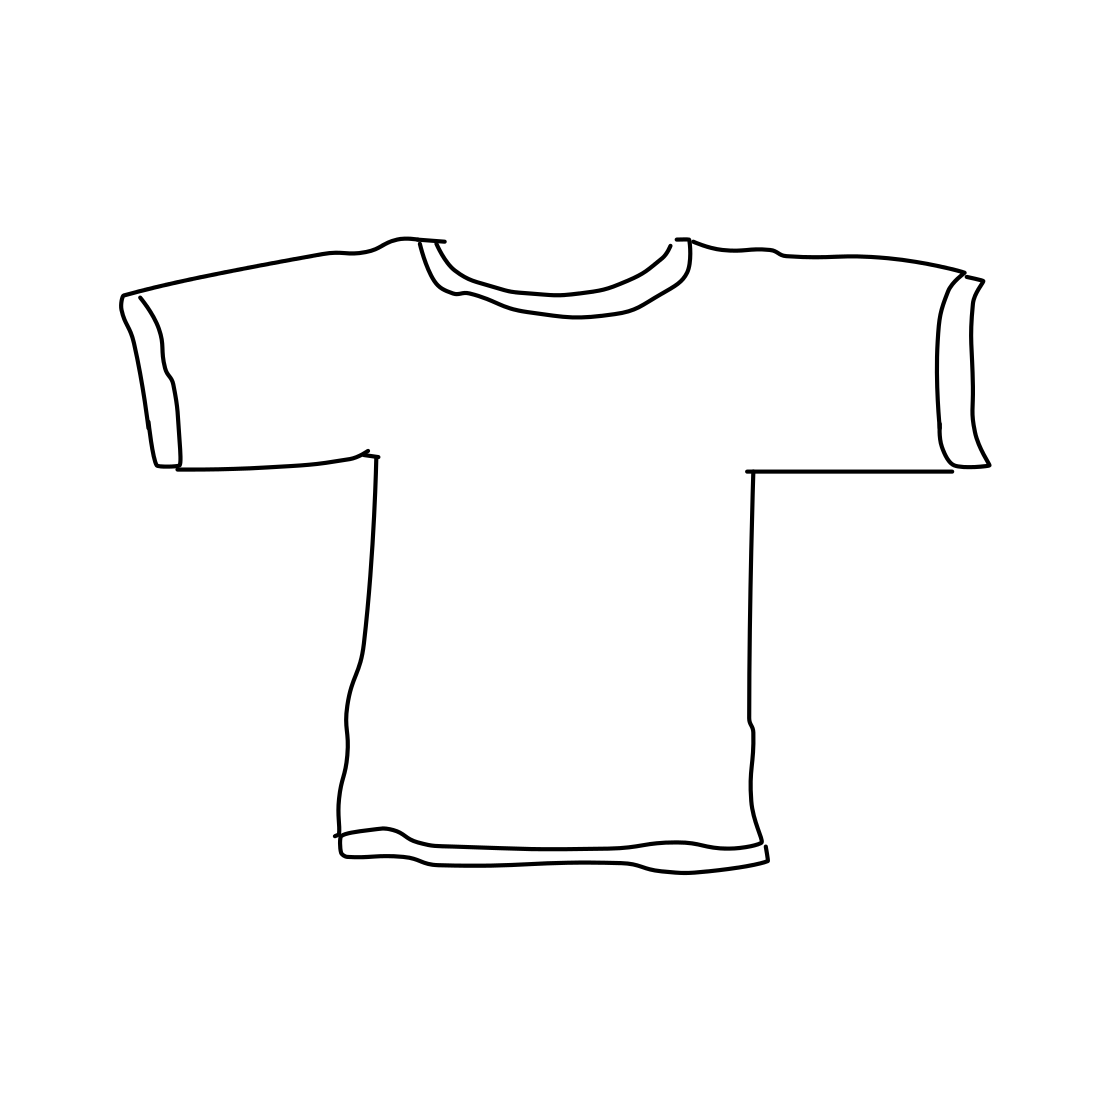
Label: t-shirt